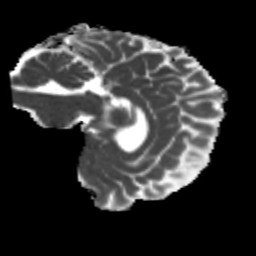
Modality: MD
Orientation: sagittal
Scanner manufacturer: siemens
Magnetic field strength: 3 T
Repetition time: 4 s
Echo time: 0.0594 s